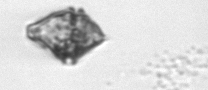
Label: Kryptoperidinium_triquetrum